Platform: macOS
Application: Arc Browser
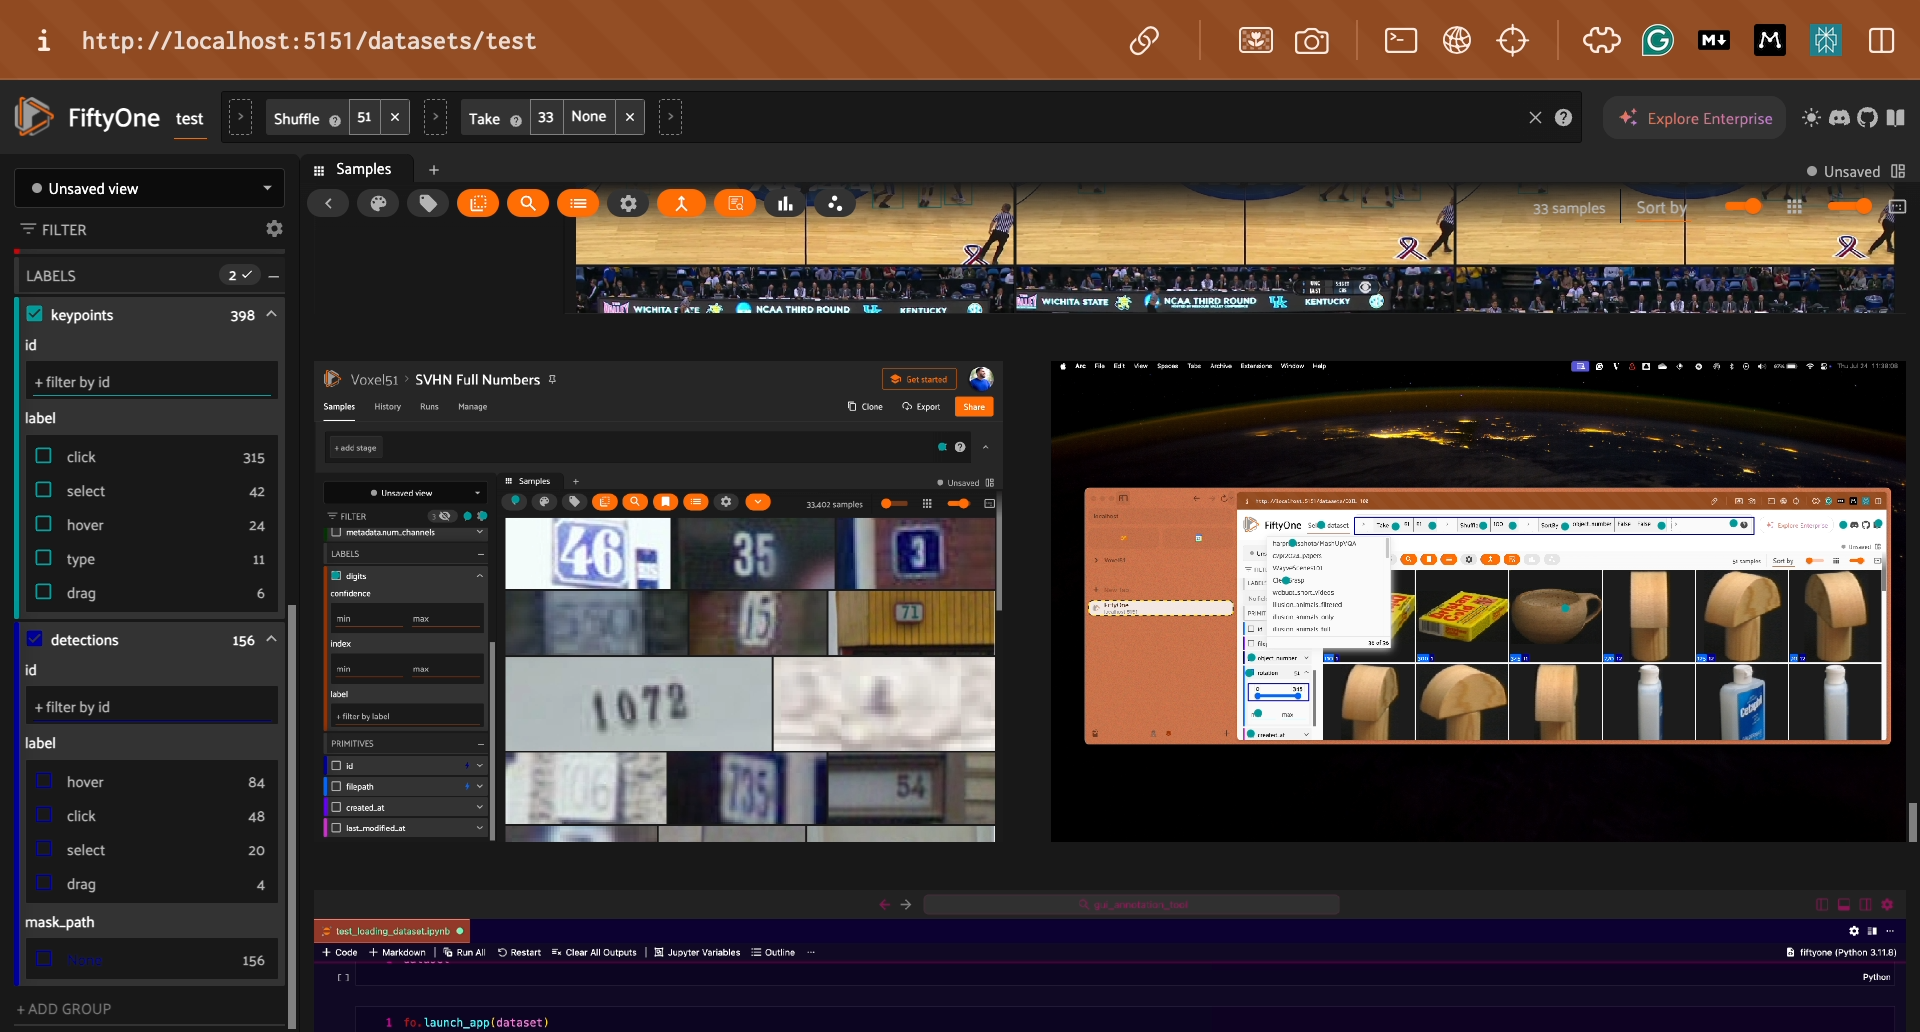
task_description: Where can I find the number of samples in the current view?
action_type: hover
element_info: Text
steps_since_start: 1